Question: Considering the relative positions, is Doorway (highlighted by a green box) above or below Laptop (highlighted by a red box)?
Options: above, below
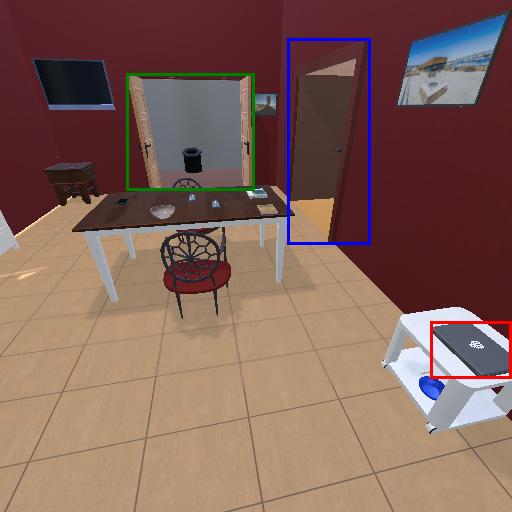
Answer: above